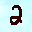
Label: 2